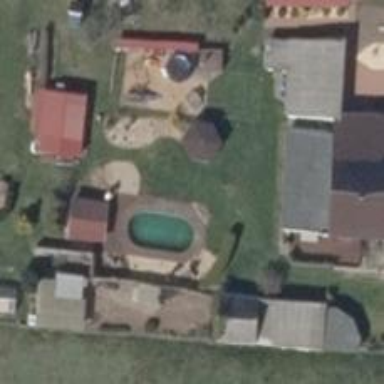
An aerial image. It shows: Swimming pool located in leisure land.